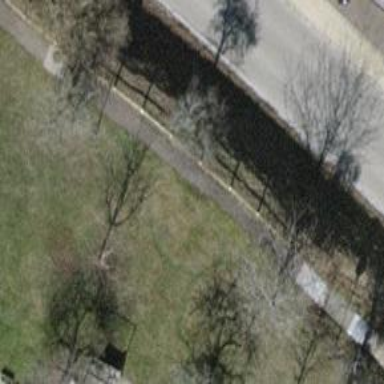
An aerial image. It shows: Paved steps.